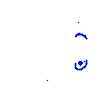
Particle: electron